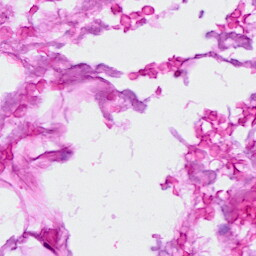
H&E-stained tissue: Breast